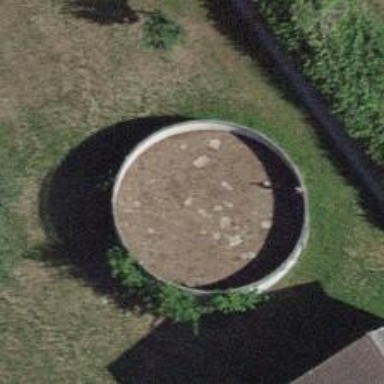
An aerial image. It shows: Storage tank with man-made structure.